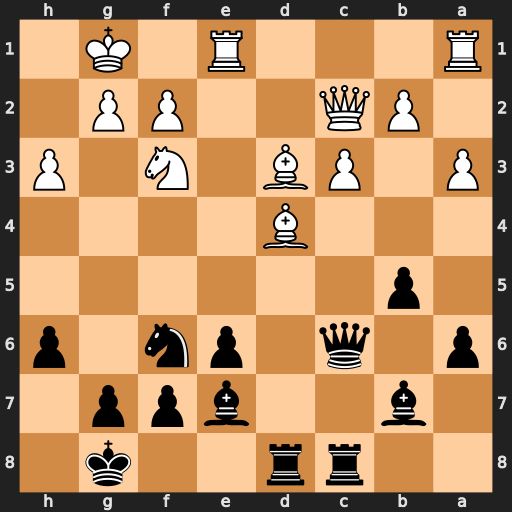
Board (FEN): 2rr2k1/1b2bpp1/p1q1pn1p/1p6/3B4/P1PB1N1P/1PQ2PP1/R3R1K1
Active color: b
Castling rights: -
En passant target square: -
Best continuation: Rxd4 cxd4 Qxc2